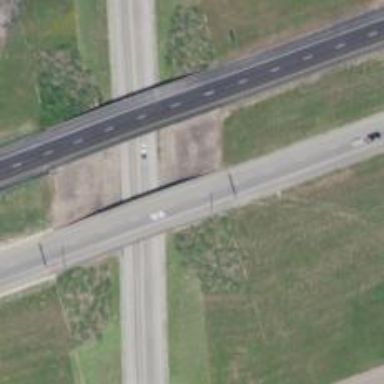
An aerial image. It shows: Bridge crossing over expressway trunk road.